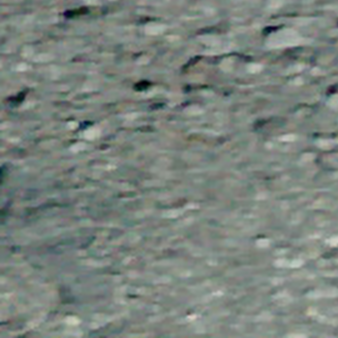
Label: other